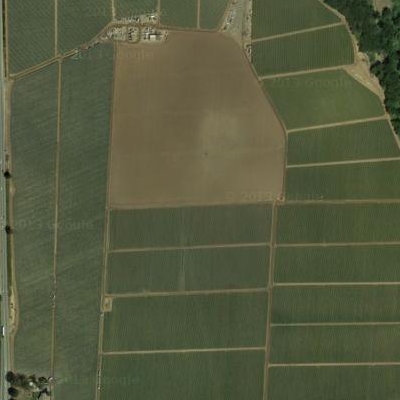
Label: Field